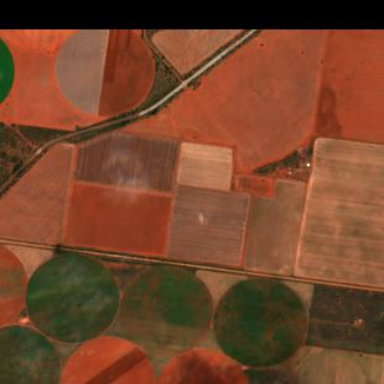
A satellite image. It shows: Farmland used for producing crops.